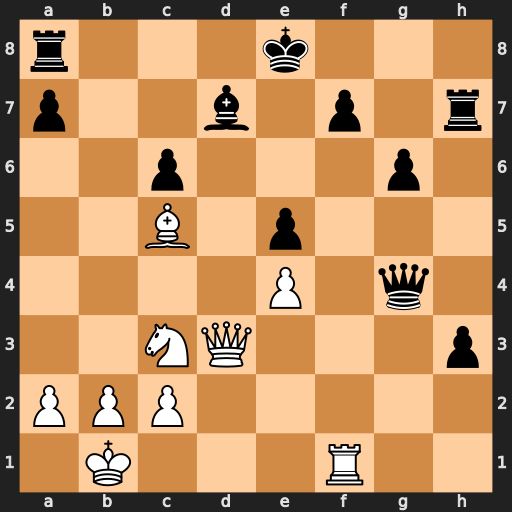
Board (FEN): r3k3/p2b1p1r/2p3p1/2B1p3/4P1q1/2NQ3p/PPP5/1K3R2
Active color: w
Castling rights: q
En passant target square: -
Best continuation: Qd6 Kd8 Qf8+ Kc7 Qxa8